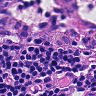
Metastatic tissue present: no